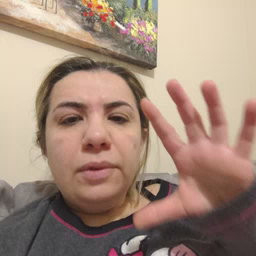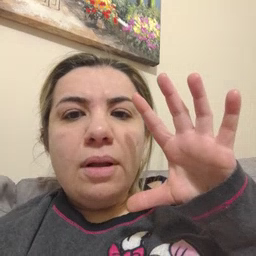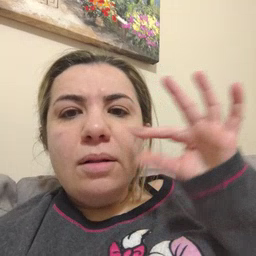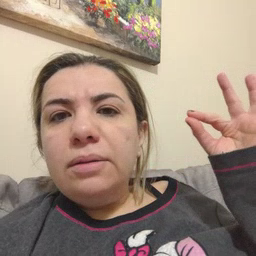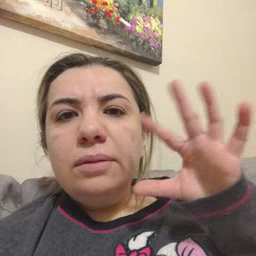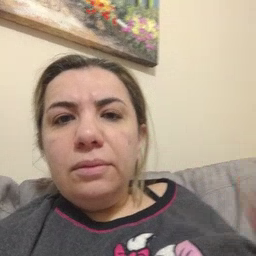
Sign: cat